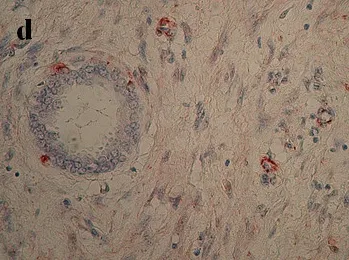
Hematoxylin and eosin and immunohistochemical staining of the breast tumor specimen. B-d) Immunohistochemical staining for smooth muscle actin, desmin, and HHF35 shows the smooth muscle histogenesis of stromal spindle cells (Original magnification x 150).
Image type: pathology (h&e)